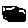
Label: circle